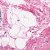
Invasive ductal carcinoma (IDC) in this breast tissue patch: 0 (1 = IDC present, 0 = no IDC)